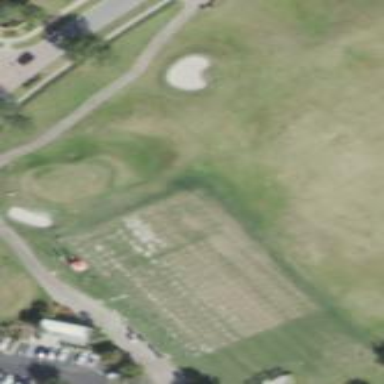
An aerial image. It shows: Grassy area used as driving range for golf.